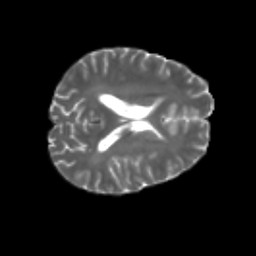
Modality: T2w
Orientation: axial
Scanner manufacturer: siemens
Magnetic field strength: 3 T
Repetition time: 4.16 s
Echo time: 0.0806 s